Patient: sex F, age 58
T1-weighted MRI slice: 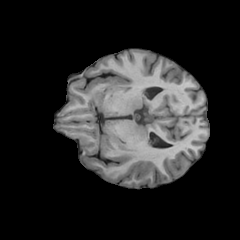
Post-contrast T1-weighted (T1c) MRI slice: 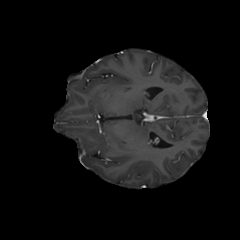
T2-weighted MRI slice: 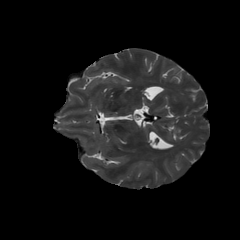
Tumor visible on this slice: no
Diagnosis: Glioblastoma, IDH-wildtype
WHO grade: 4